Interaction volume radius: 10 \u00c5
Interaction volume height: 10 \u00c5
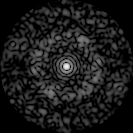
Disorder parameter: 0.8102